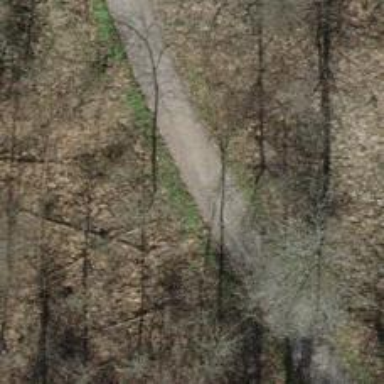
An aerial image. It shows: Paved track with grade1 quality.